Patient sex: M
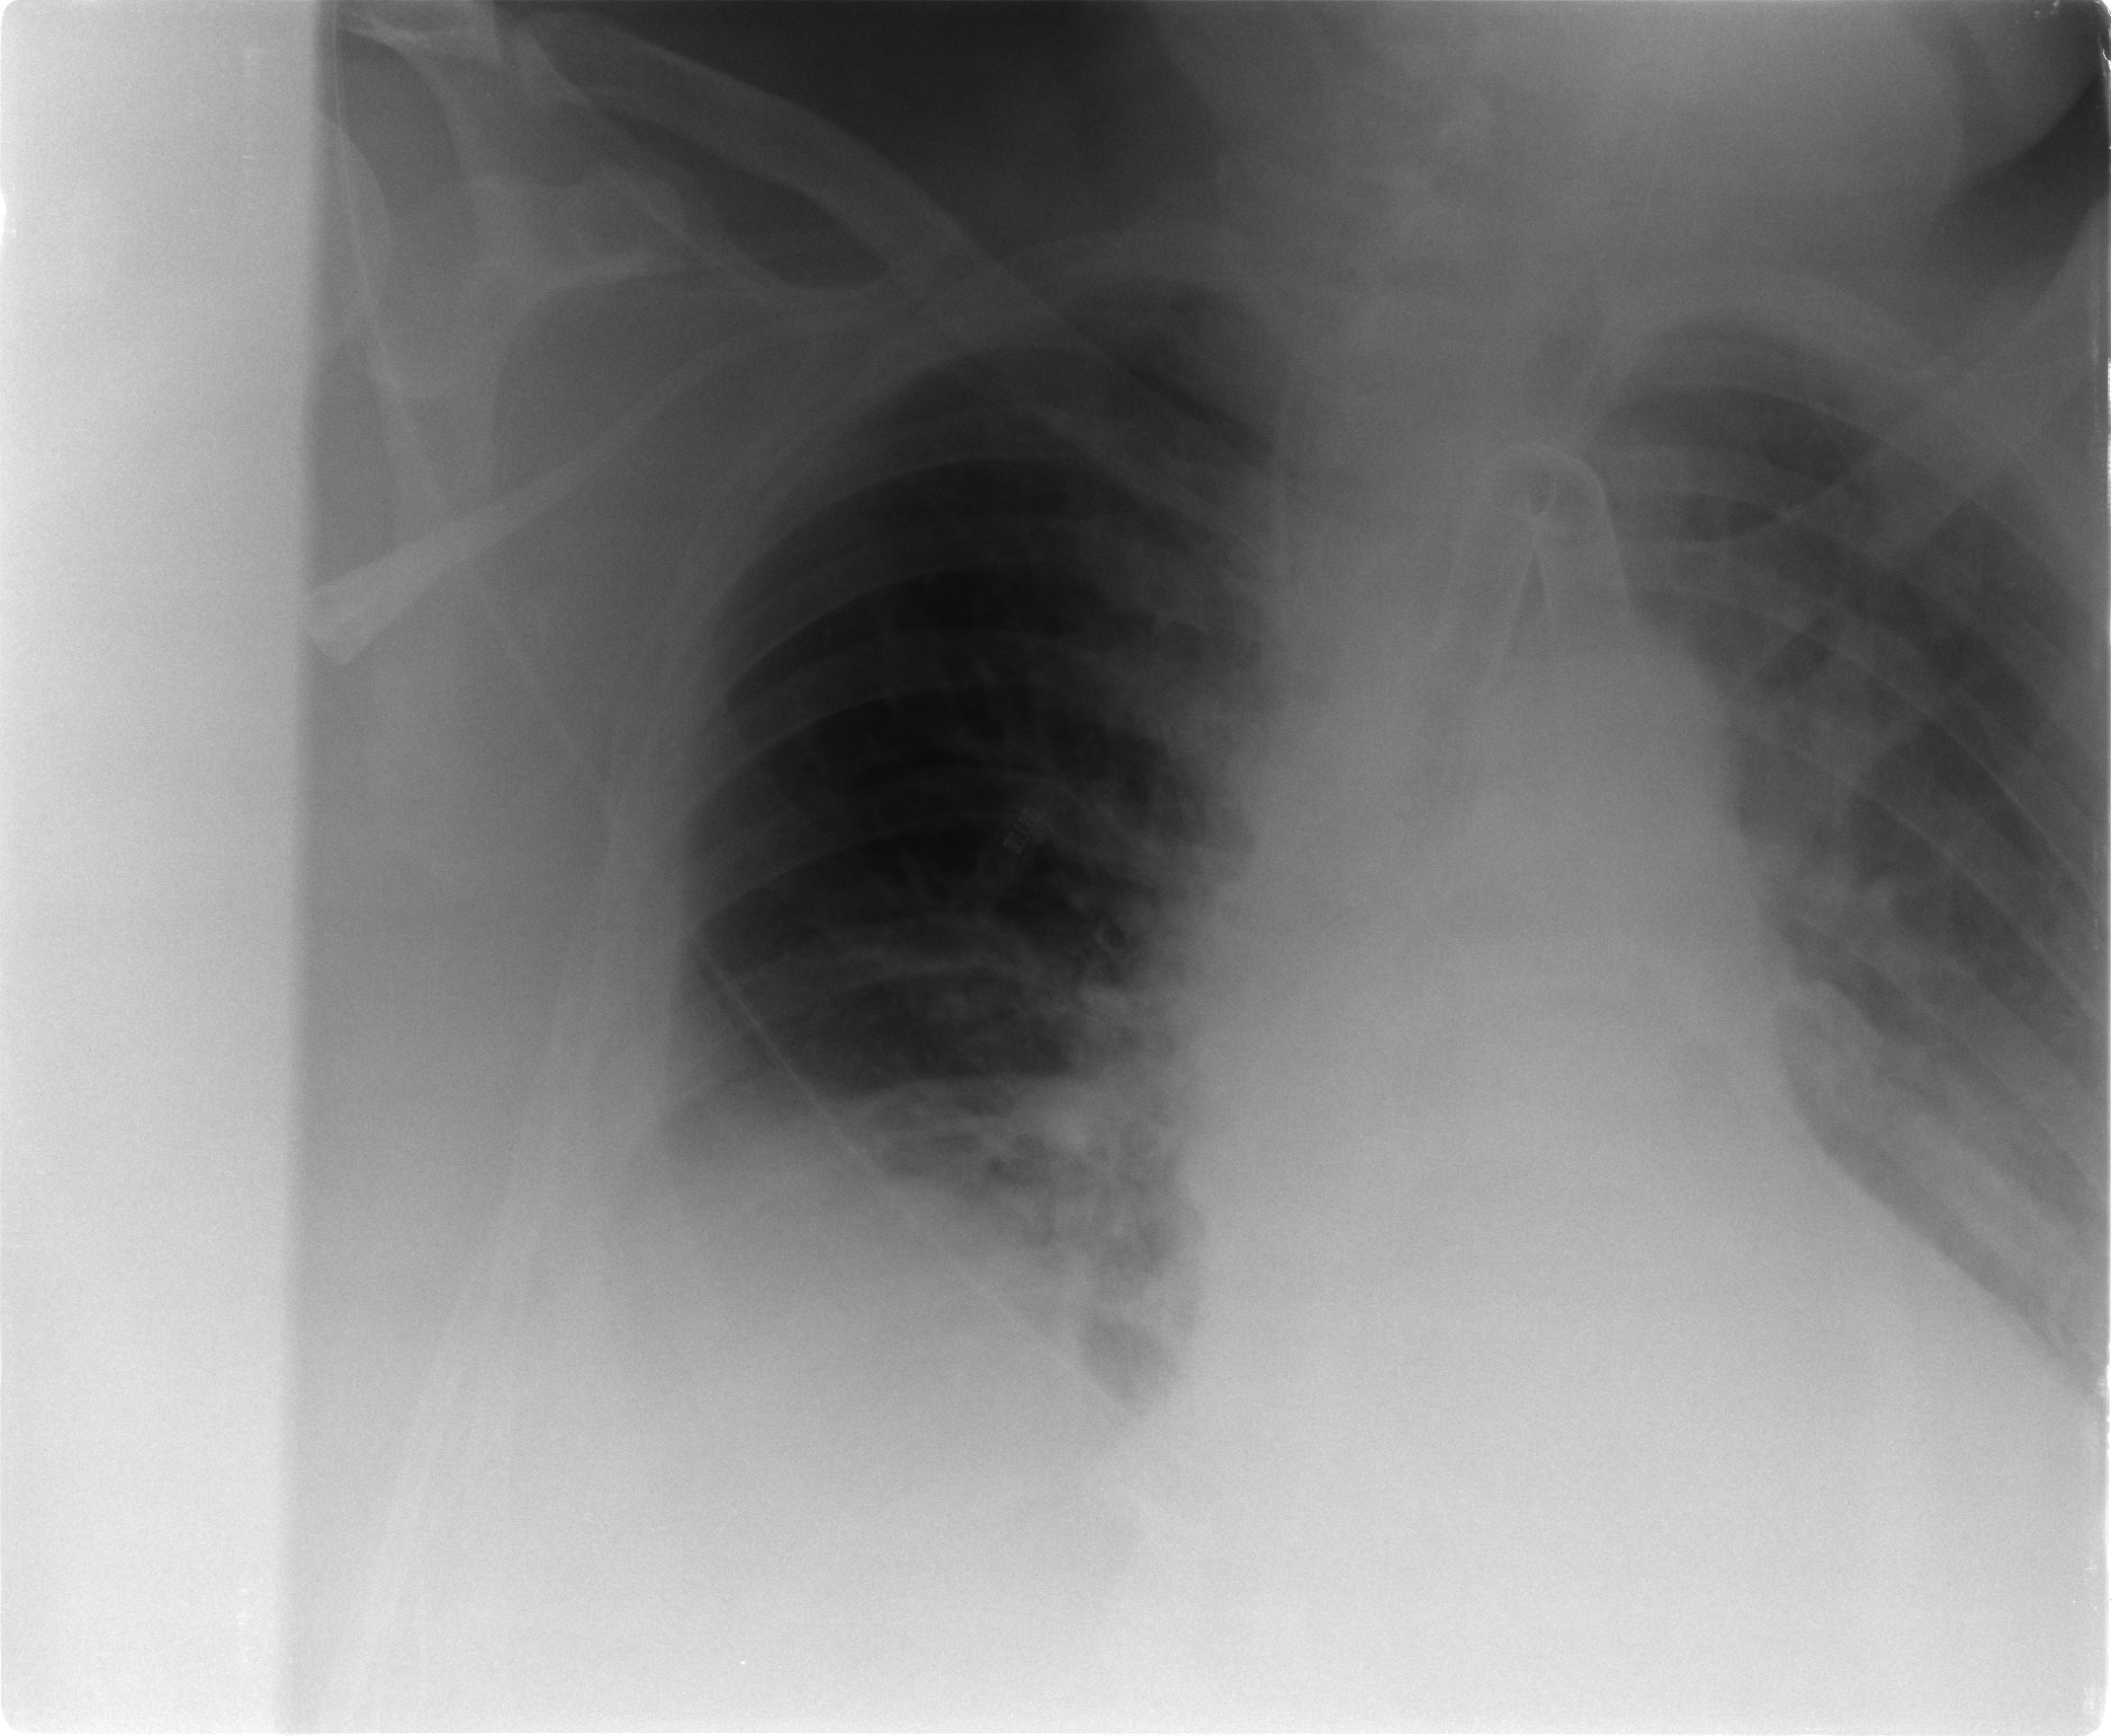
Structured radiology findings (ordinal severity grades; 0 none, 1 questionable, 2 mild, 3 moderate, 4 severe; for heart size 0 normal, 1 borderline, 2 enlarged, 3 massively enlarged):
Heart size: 2
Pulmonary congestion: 2
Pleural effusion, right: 2
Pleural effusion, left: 2
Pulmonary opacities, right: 0
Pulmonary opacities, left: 0
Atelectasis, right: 2
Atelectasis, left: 2